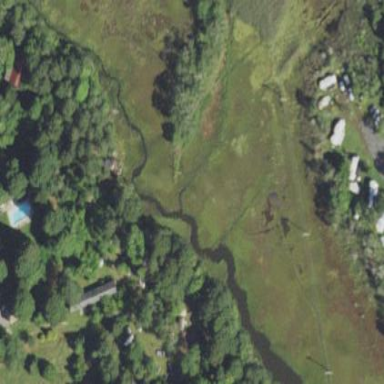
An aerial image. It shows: Saltmarsh wetland.